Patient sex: M
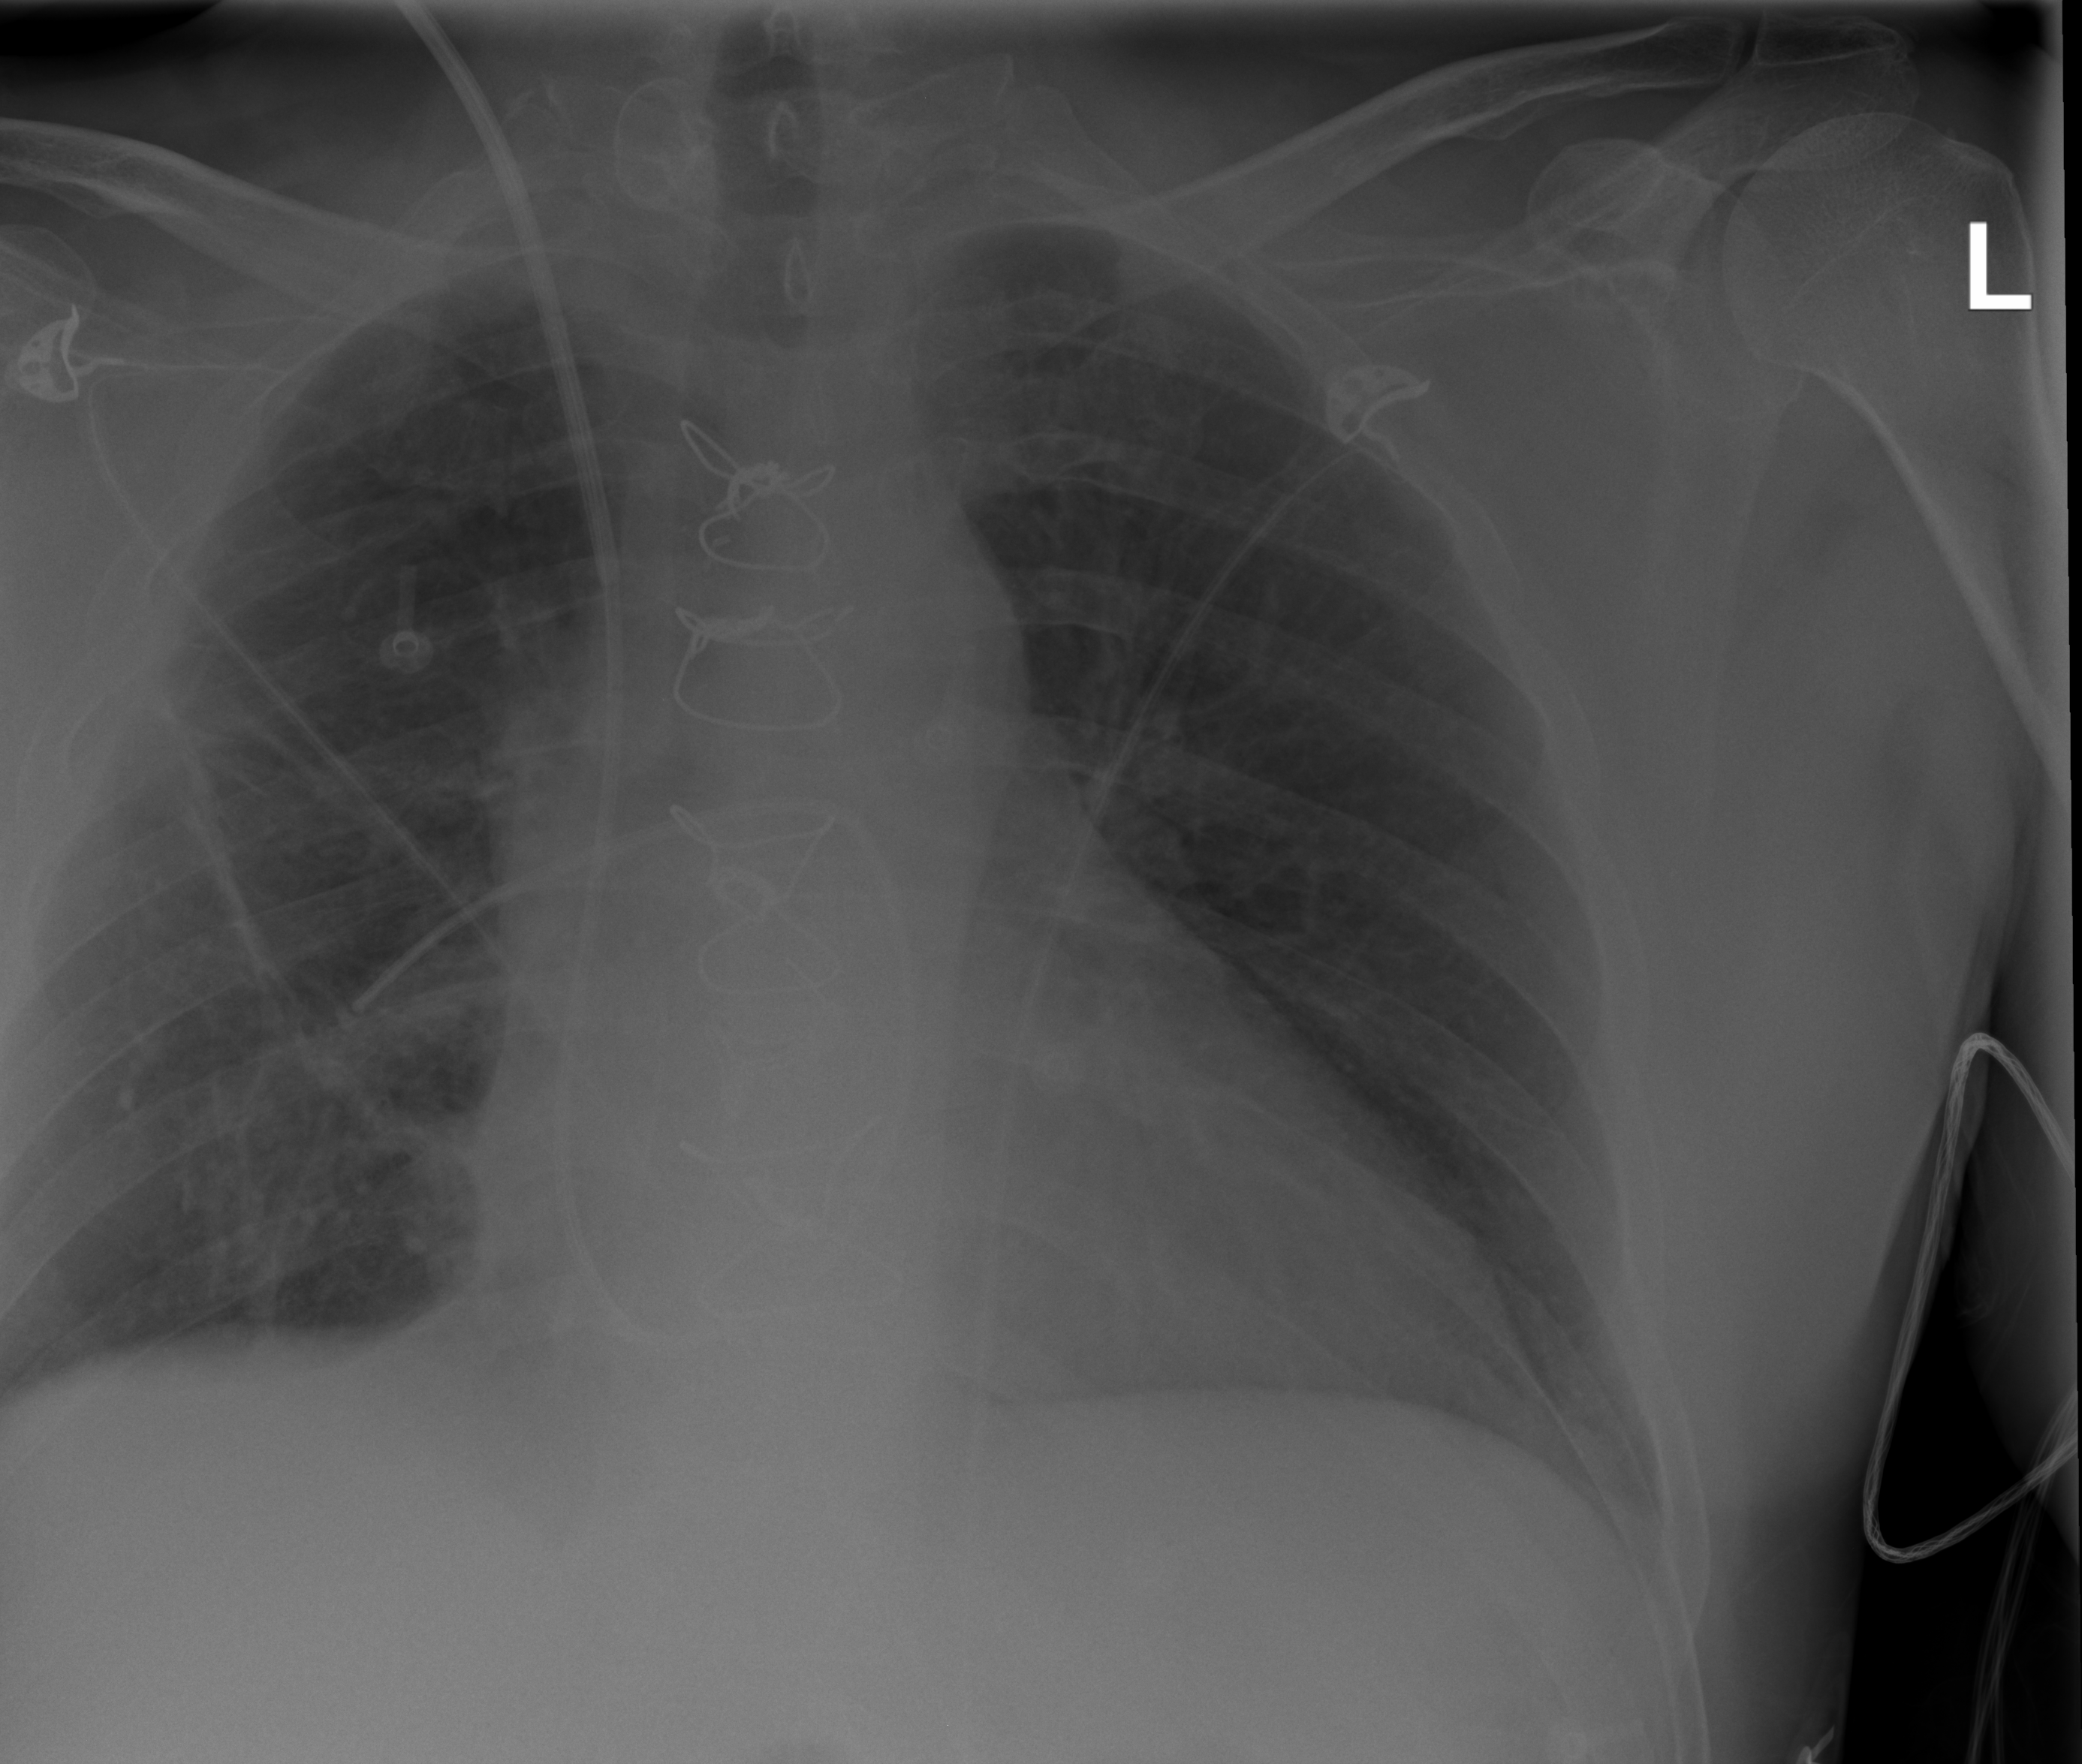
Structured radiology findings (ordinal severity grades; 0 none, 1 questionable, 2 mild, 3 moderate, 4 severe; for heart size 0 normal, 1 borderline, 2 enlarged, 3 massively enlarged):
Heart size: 1
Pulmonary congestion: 1
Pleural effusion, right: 0
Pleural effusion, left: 2
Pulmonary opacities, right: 1
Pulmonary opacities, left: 0
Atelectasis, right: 2
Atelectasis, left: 0